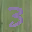
Label: 3